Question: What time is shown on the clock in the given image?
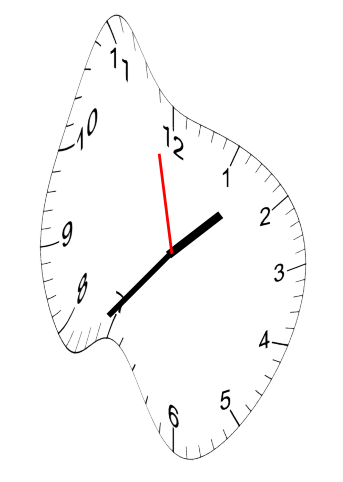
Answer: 01:36:58